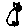
Label: cat